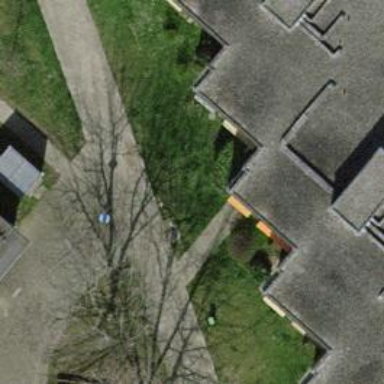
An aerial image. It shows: Footway made of paving stones.